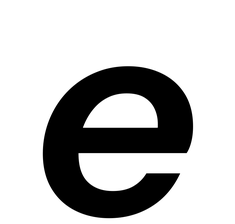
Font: InstrumentSans-Italic_SemiBold_Italic